Question: I would like to achieve a layout that looks like this:

The widths of both divs are dynamic, so I cannot use any static margins.
The spacing between the sides of the divs, and the top, should be the same.
I tried using 'margin: auto auto 0 auto' on the inner div, as you can see in this <URL>, but it only works for left and right.
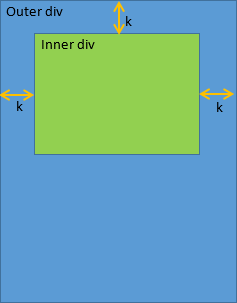
Answer: This is not possible. At least not without using javascript. There is no css-only solution.